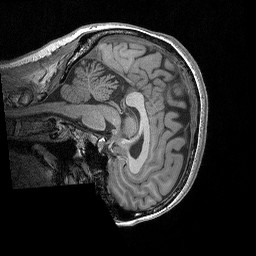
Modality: T1w
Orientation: sagittal
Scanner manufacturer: siemens
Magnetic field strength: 3 T
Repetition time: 2.3 s
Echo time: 0.00298 s